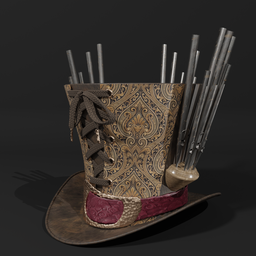
Label: people